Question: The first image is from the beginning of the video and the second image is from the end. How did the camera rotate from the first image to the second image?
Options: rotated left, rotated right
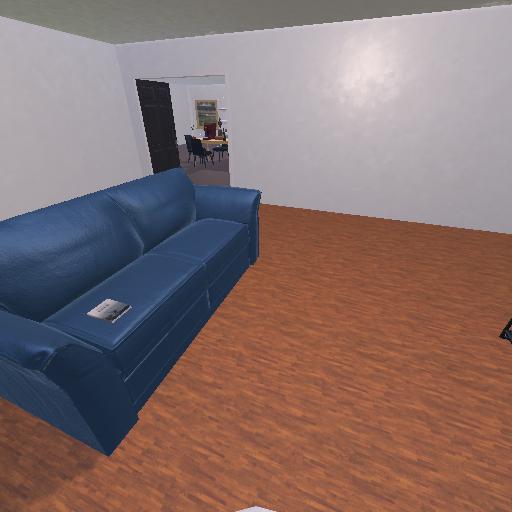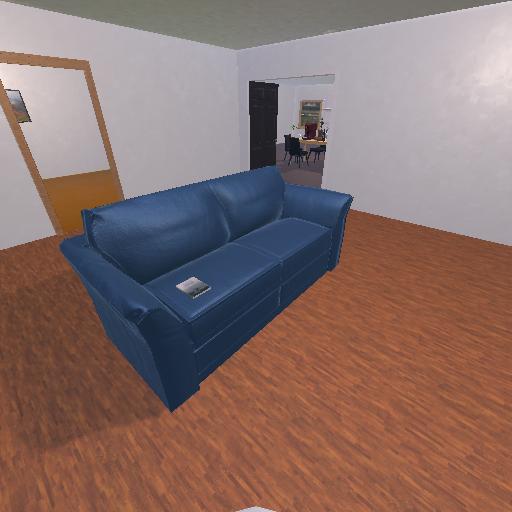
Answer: rotated left